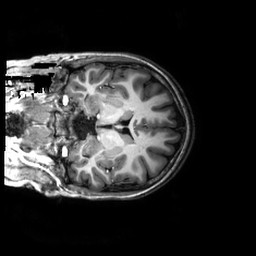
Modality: T1w
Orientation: coronal
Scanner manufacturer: philips
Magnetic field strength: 3 T
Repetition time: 0.0096 s
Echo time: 0.0046 s